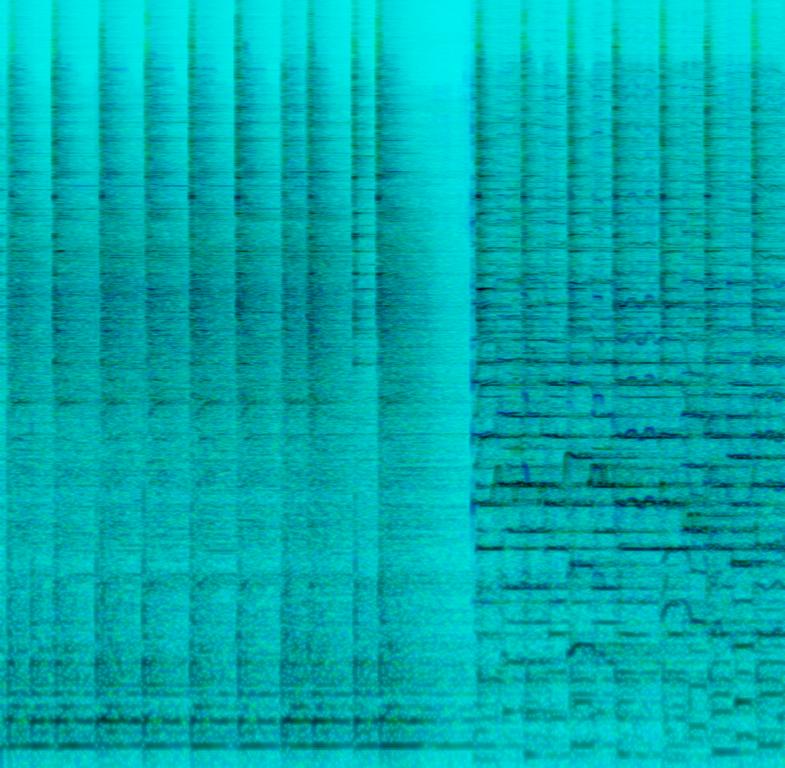
This music is a Chinese instrumental. It has a fast tempo with energetic Chinese big drums, Chinese cymbals called zhongcha,and a string instrument accompaniment. The music is spirited, enthusiastic, ceremonial, celebratory and intense.